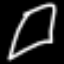
Label: square